Interaction volume radius: 10 \u00c5
Interaction volume height: 20 \u00c5
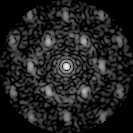
Disorder parameter: 0.5545